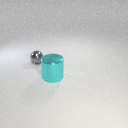
small gray metal sphere behind large cyan metal cylinder